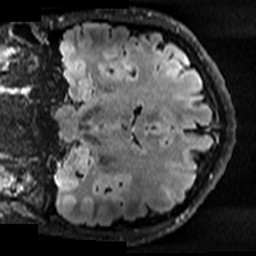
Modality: T2w
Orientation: coronal
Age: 25
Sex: male
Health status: healthy
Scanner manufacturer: ge
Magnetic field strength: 3 T
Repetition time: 12 s
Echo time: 0.09548 s